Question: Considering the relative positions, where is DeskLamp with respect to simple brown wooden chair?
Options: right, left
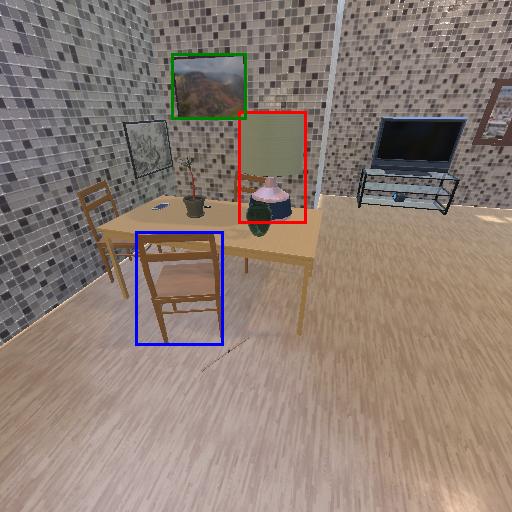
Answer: right